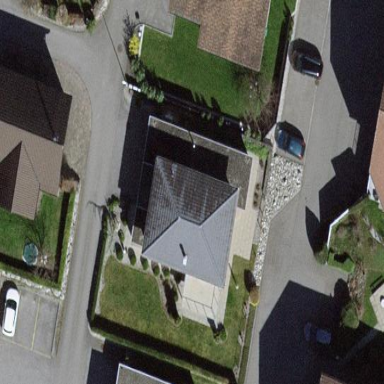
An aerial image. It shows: Building with brown cross-gabled roof made of roof tiles that is oriented along one direction.